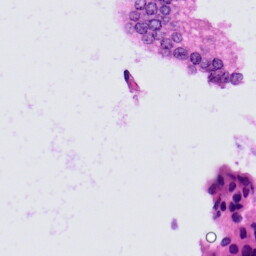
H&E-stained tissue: Prostate